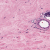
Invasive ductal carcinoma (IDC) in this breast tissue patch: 0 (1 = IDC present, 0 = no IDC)